Brain MRI, t2w sequence, axial 2D slice.
Patient: age 28, sex F, weight 95 kg, height 1.95 m
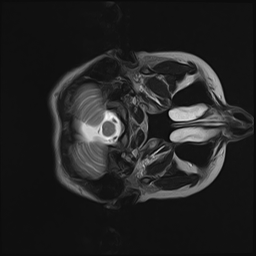